Question: so what im trying to do is to refer to different symbolics by indexing as you would with a vector
'''
syms k_1 k_2 k_3
for i= 1:3
'expression to get k_i'
end
'''
Desired answer would be k1 k2 k3.
I do not intend to do this with a vector created by the 'sym' function unless there's a way to assign a matrix to a vector position without getting this error
.
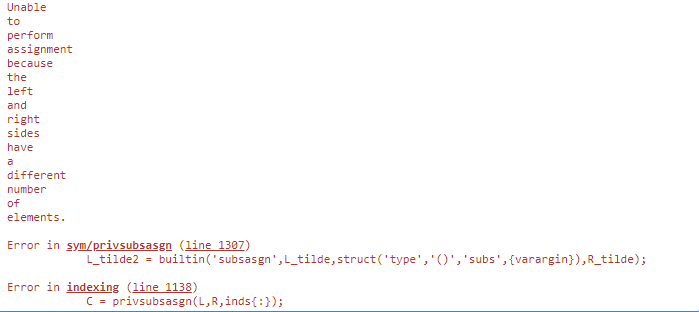
Answer: You can add them all to a struct, then use dynamic referencing to the ith field name:
'''
% Create symbolic vars
syms k_1 k_2 k_3
% Assign to struct
K.k_1 = k_1;
K.k_2 = k_2;
K.k_3 = k_3;
% Loop through
for ii = 1:3
kstr = sprintf('k_%d', ii); % = 'k_1', 'k_2', ...
ki = K.(kstr); % equivalent to ki = K.k_1 etc
end
'''
Equivalently, once you have the struct you can just use the field names, although it's a bit less explicit which field you're accessing each iteration.
'''
f = fieldnames(K);
for ii = 1:numel(f)
ki = K.(f{ii});
end
'''